Question: I am setting up a custom transitioning animation. Everything works fine except the error at the end of the animation:

As you see, after the interactive animation, the animation just excutes again.
This is the method i use to handle the the interactive gesture in the class the conforms to 'UIPercentDrivenInteractiveTransition' and 'UIViewControllerAnimatedTransitioning':
'''
func handlePan(recognizer: UIPanGestureRecognizer) {
let maxMov:CGFloat = -300
let translation = recognizer.translationInView(recognizer.view!.superview!)
if(translation.y < 0){
let value = (translation.y < maxMov) ? maxMov : translation.y
let progress = value / maxMov
switch recognizer.state {
case .Changed:
updateInteractiveTransition(progress)
case .Cancelled, .Ended:
if progress < 0.5 {
self.cancelInteractiveTransition()
} else {
self.finishInteractiveTransition()
}
default:
break
}
}
}
'''
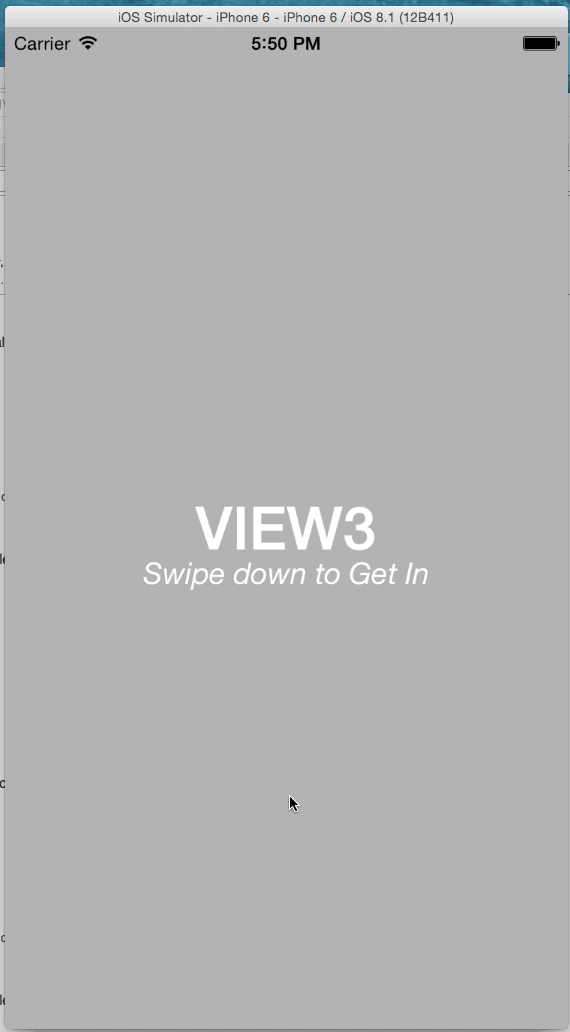
Answer: Custom transitioning animation is based on CAAnimation whose timing is controlled by 'CAMediaTiming'. In the handlePan method, you should reset the currentTiming of the container view in the transitioning.
Firstly, define a stored context which will be later assigned in the 'animateTransition'method.
'''
var storedContext: UIViewControllerContextTransitioning?
'''
then get it in :
'''
func animateTransition(transitionContext: UIViewControllerContextTransitioning) {
storedContext = transitionContext
....}
'''
Then in your handlePan:
'''
case .Cancelled, .Ended:
let transitionLayer = storedContext!.containerView().layer
transitionLayer.beginTime = CACurrentMediaTime()
....
'''
This ensures the containerLayer's begin time equals to the time you cancel or end the gesture! Without this process, the duplicated animation would occurs.